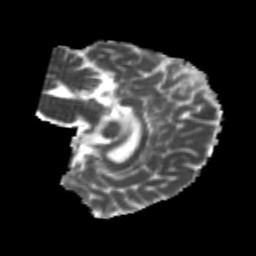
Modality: MD
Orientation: sagittal
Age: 21
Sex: male
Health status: healthy
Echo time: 0.074 s